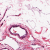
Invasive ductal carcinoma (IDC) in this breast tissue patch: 0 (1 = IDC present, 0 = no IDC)